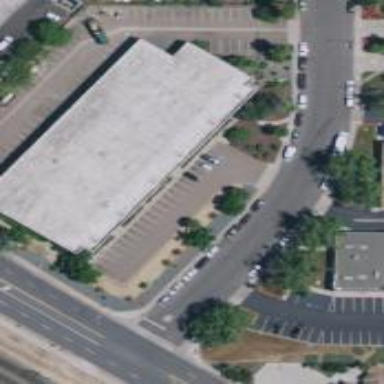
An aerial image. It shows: Industrial building.